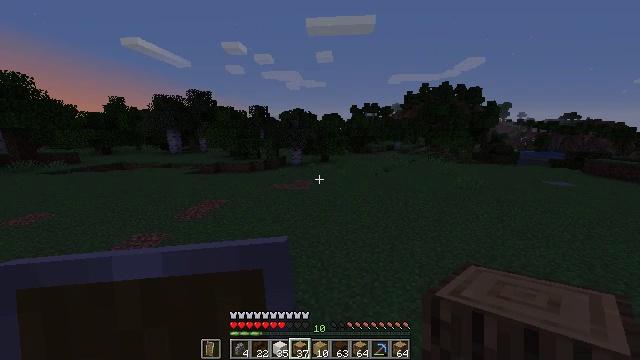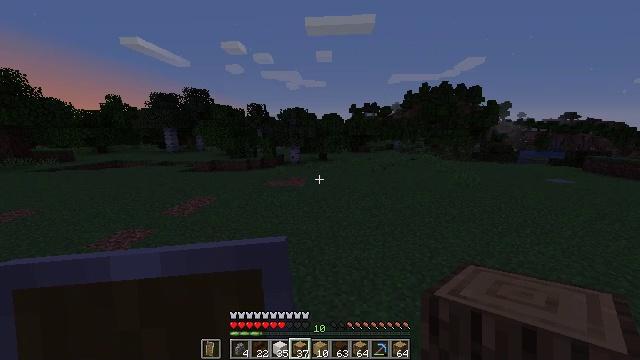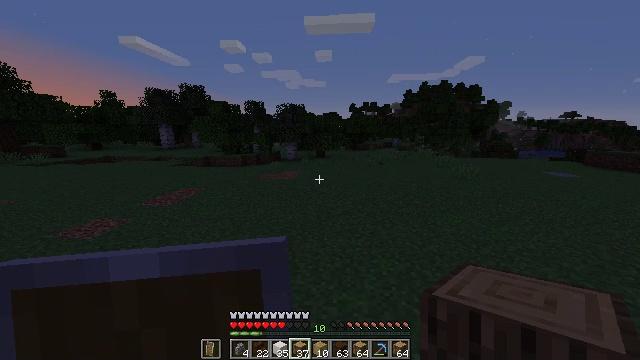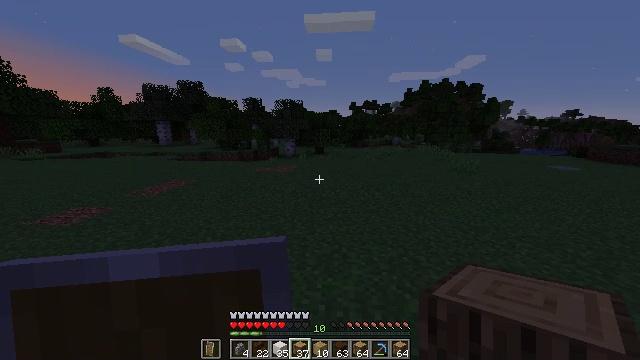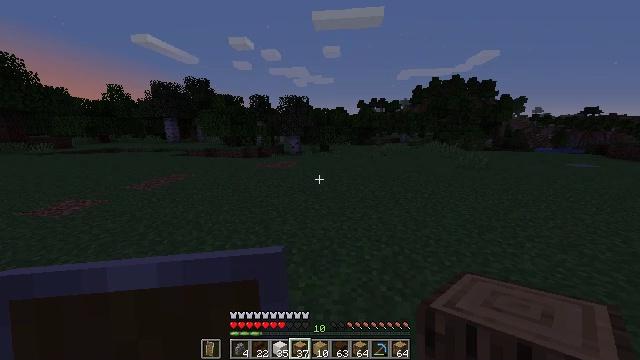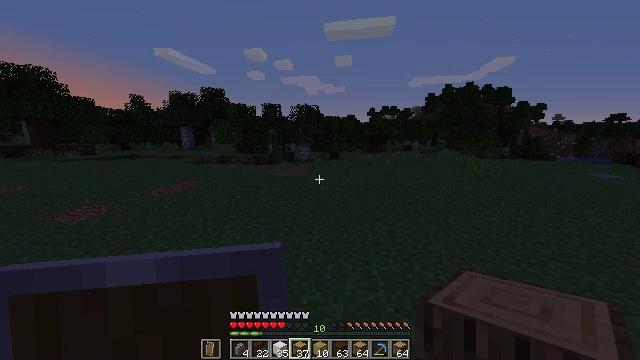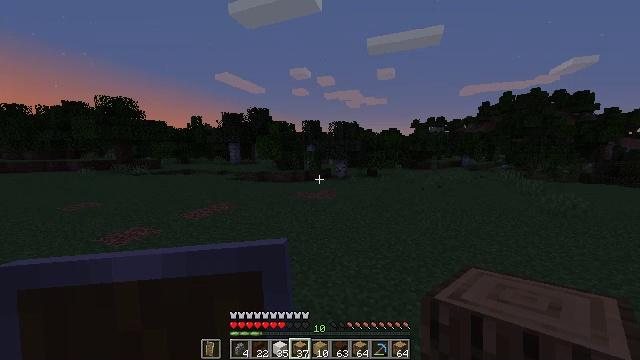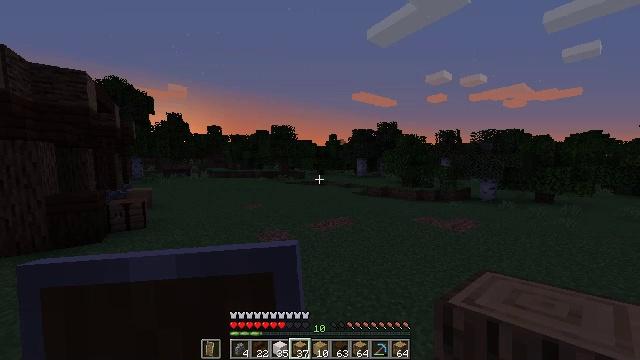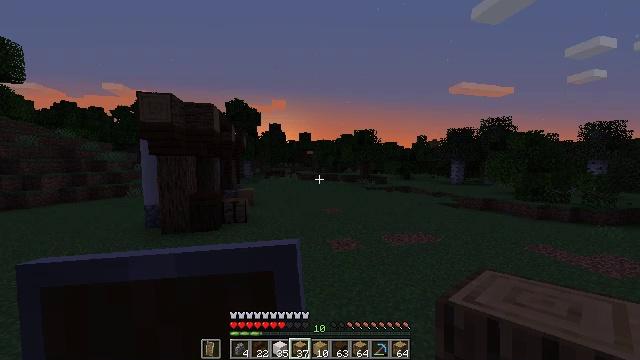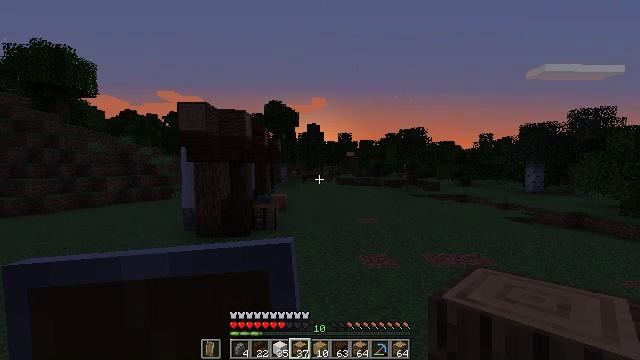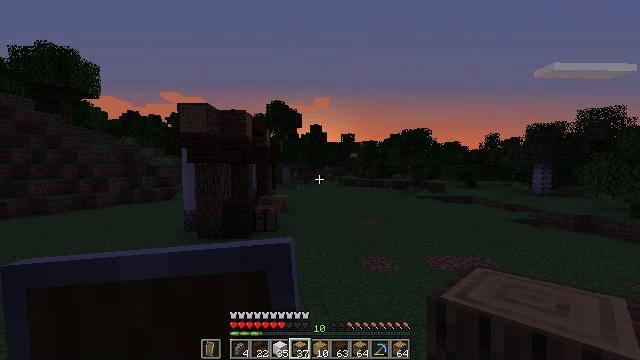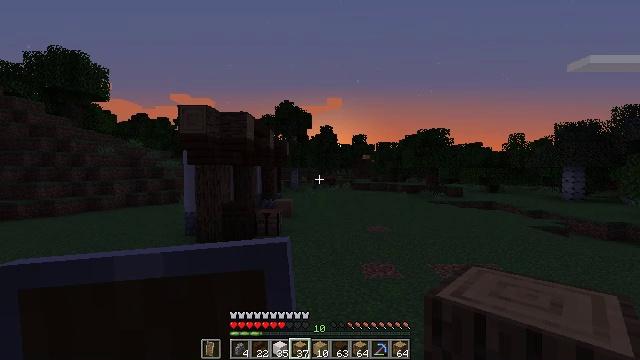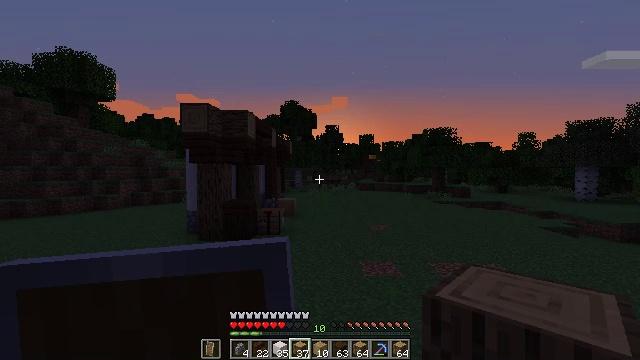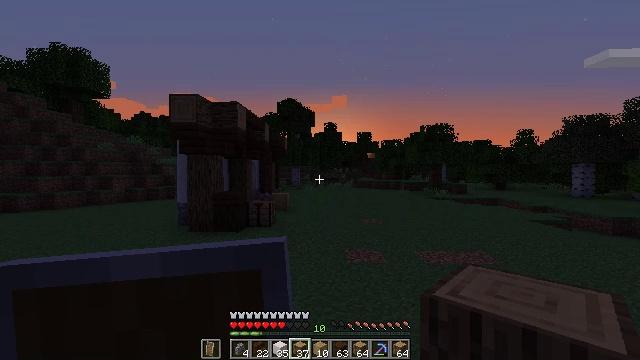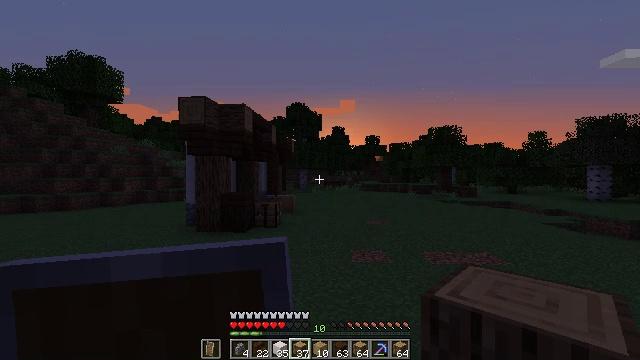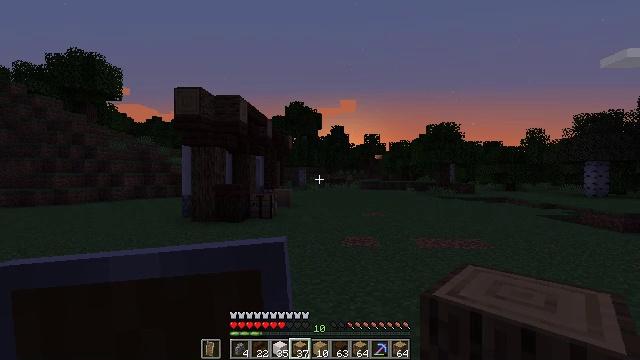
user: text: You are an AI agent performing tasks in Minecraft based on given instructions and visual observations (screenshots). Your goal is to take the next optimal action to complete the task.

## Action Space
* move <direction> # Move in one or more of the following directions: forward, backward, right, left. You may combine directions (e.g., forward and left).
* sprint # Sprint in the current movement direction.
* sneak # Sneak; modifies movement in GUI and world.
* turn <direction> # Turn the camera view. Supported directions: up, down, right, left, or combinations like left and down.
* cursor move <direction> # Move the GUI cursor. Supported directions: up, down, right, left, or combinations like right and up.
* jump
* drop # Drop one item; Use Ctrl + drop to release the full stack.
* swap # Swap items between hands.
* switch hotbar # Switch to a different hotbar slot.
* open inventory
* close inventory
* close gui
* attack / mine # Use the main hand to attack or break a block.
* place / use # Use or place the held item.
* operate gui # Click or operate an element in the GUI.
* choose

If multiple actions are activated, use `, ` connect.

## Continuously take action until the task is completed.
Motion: motion action
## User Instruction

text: Collect the light blue bed.
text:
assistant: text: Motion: move forward and move right, jump
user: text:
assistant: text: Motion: move forward and move right, jump
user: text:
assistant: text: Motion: move forward and move right, jump
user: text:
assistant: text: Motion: move forward and move right, turn left, jump
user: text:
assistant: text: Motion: move forward and move right, turn left and up, jump
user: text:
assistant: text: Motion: move forward and move right, turn left and up, jump
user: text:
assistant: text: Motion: move forward and move right, turn left and up, jump
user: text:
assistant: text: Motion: move right, turn left, jump
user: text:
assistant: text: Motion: move right, turn left, jump
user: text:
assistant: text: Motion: move right, jump
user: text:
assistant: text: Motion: move back and move right, turn left
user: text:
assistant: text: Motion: move back and move right, turn left
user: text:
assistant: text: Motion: move back and move right
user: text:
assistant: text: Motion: move back and move right, turn left
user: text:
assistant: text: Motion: move back and move right
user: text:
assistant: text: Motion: move back and move right
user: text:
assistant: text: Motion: move back and move right
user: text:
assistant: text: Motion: move back and move right
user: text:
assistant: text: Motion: move back and move right, turn left
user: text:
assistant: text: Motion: move back and move right, turn left
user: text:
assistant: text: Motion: move back and move right, turn left
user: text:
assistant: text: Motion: move back and move right
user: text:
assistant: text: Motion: move back and move right
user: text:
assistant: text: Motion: move back and move right
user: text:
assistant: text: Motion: move back and move right
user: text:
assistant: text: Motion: move back and move right
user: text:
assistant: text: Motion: move back and move right
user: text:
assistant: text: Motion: move back and move right
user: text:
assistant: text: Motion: move back and move right
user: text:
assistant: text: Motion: move back and move right